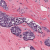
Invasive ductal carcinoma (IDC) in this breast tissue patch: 0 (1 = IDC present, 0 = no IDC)